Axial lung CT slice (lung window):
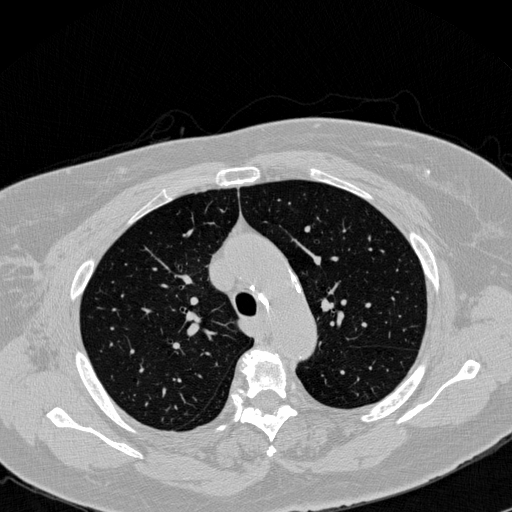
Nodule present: no